Aerial crown-view tile of a tropical tree (Barro Colorado Island, Panama), acquired 20250818:
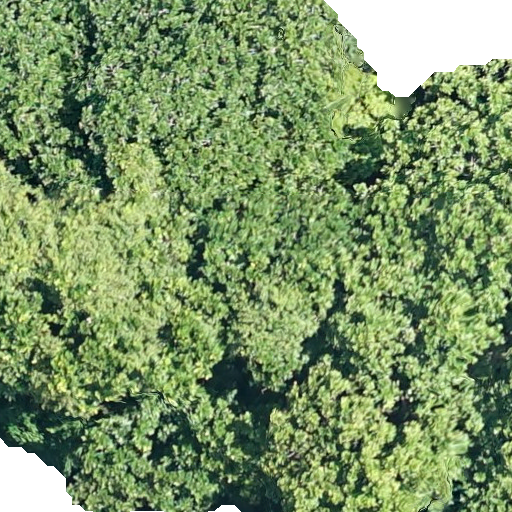
Species: Anacardium excelsum
GBIF accepted scientific name: Anacardium excelsum
Crown area: 518.971 m²